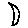
Label: moon